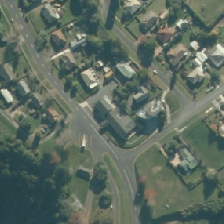
Land cover: urban_build_up